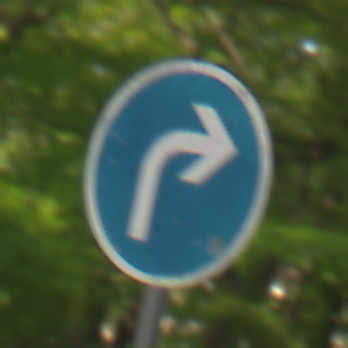
Verkehrszeichen: VorgeschriebeneFahrtrichtungRechts
Umgebung: Outdoor, RoadRail
Tageszeit: MorningAfternoon
Wetter: Clear
Licht: Natural
Jahreszeit: NotSpecified
Kontrast: LowContrast